Interaction volume radius: 10 \u00c5
Interaction volume height: 10 \u00c5
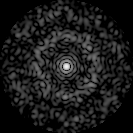
Disorder parameter: 0.8458